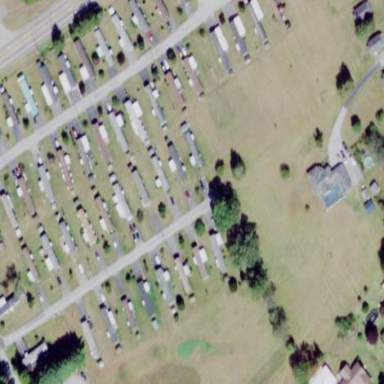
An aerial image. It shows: Residential area known as trailer park.